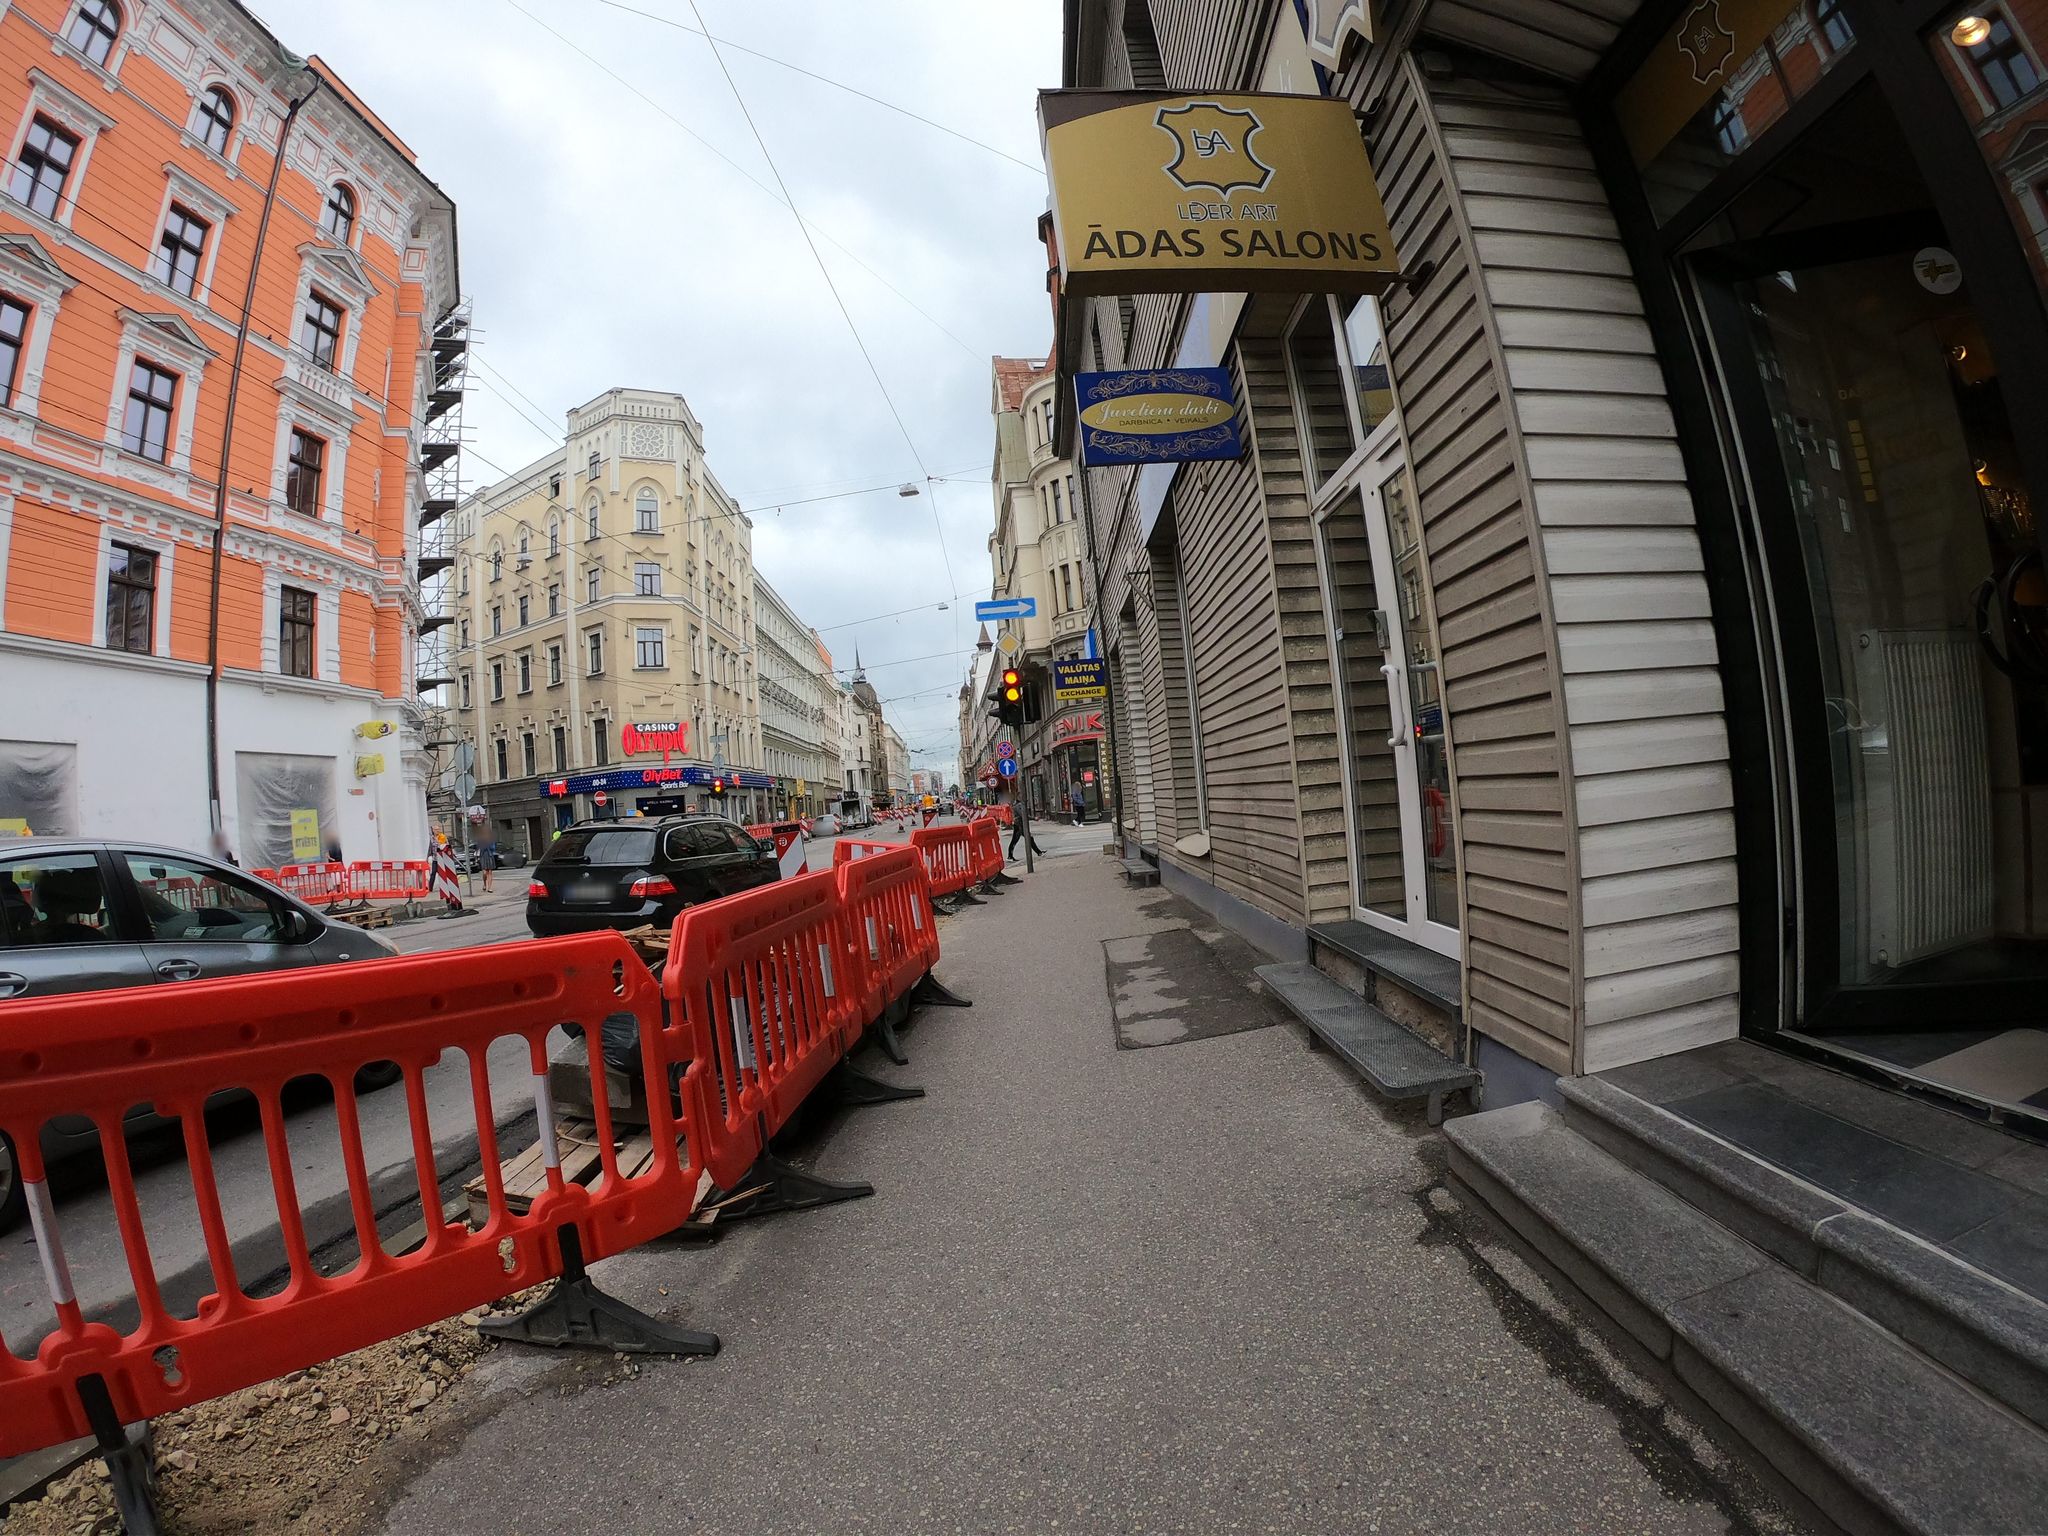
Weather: snowy
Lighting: day
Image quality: good
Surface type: walking surface
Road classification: cycleway
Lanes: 2
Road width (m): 1.5
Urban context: urban centre
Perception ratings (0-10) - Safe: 2.22, Lively: 8.24, Beautiful: 3.66, Boring: 1.41, Depressing: 7.61, Wealthy: 6.63